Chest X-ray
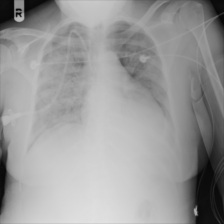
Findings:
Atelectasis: negative
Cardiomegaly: negative
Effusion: negative
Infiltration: positive
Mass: negative
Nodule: negative
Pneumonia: negative
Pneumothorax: negative
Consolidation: negative
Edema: negative
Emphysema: negative
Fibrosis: negative
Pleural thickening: negative
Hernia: negative